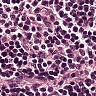
Metastatic tissue present: no